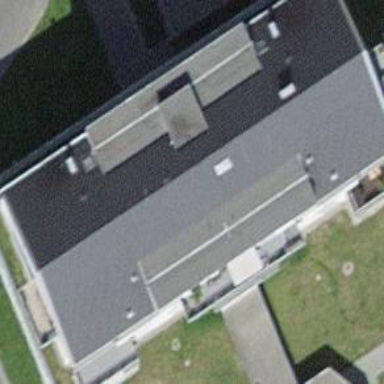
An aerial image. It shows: Apartment building with gabled roof.